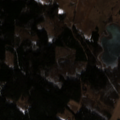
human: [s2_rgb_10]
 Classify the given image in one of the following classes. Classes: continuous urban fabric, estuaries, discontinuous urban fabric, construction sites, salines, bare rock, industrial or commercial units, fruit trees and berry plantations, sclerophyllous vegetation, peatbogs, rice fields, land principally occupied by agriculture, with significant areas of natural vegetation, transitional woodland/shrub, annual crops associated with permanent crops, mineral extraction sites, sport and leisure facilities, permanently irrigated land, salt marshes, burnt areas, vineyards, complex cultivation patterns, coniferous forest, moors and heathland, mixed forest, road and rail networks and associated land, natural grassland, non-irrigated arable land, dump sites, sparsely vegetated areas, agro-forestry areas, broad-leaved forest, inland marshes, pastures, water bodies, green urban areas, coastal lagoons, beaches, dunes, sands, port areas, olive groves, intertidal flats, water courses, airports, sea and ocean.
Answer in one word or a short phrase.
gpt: complex cultivation patterns, land principally occupied by agriculture, with significant areas of natural vegetation, coniferous forest, mixed forest, transitional woodland/shrub